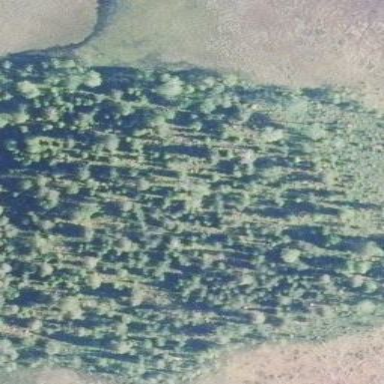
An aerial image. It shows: Forest area predominantly covered with needle-leaved trees.